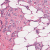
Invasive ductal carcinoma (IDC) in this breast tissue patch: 1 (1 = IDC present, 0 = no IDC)